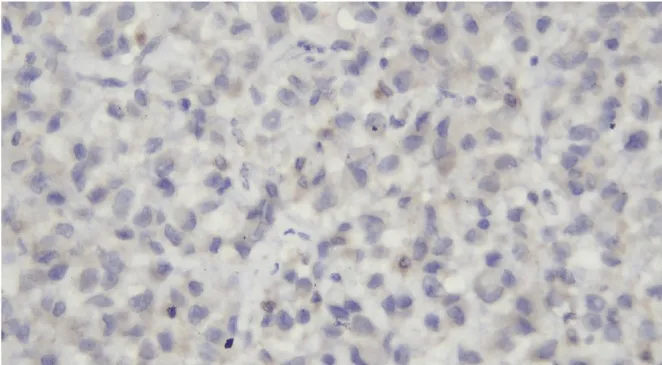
Negative stained with myogenin, x400.
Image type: pathology (immunostaining)